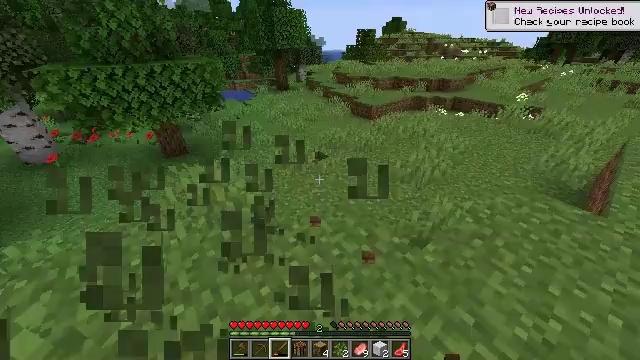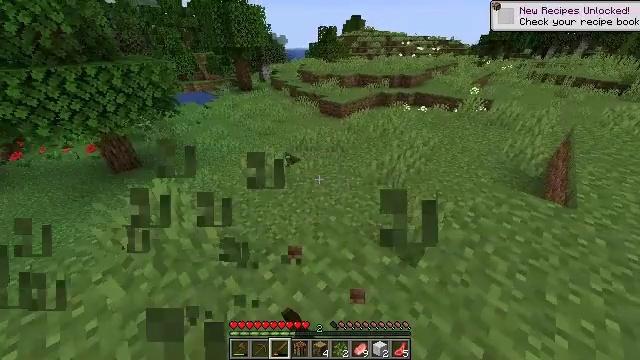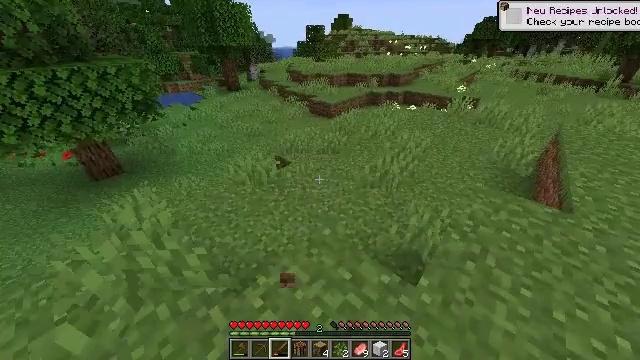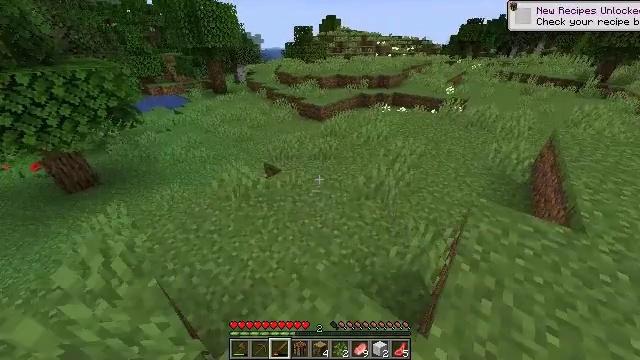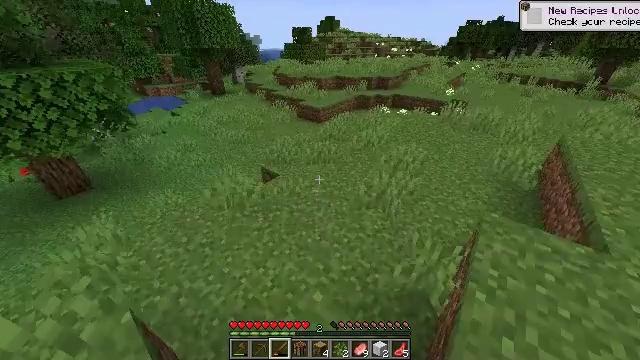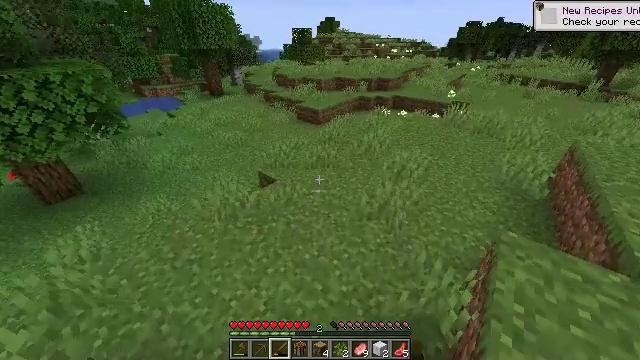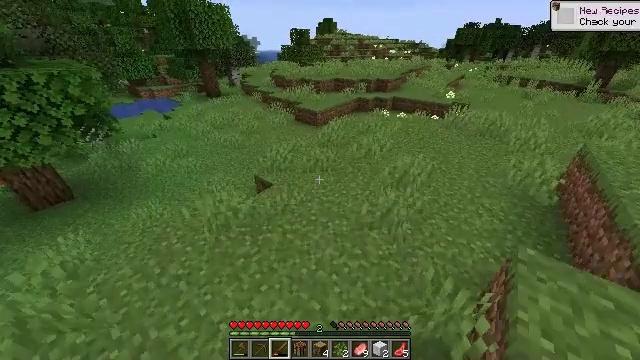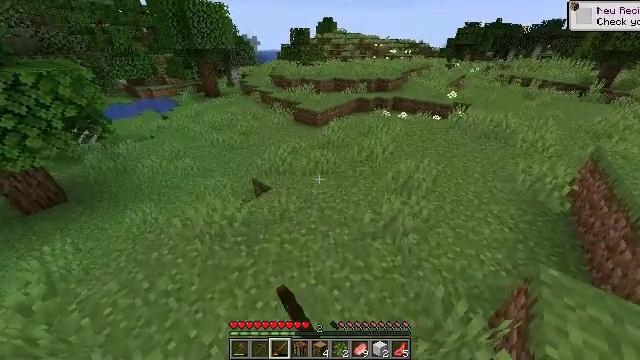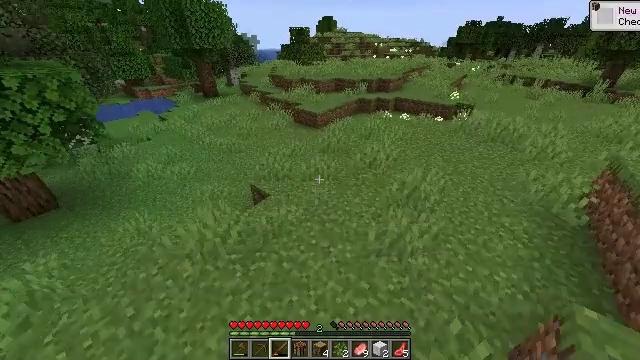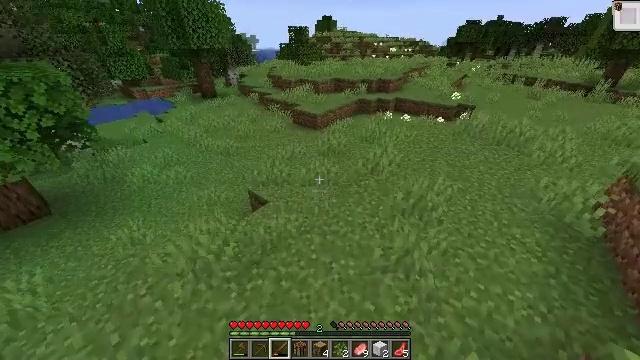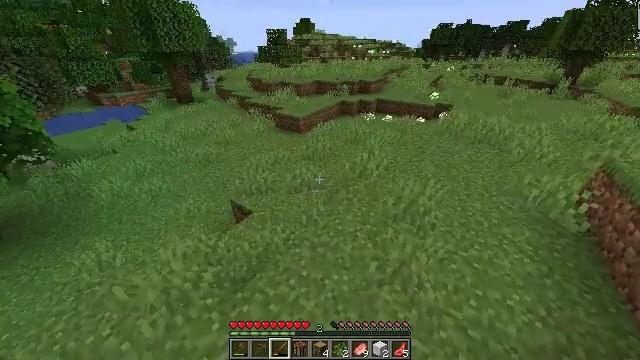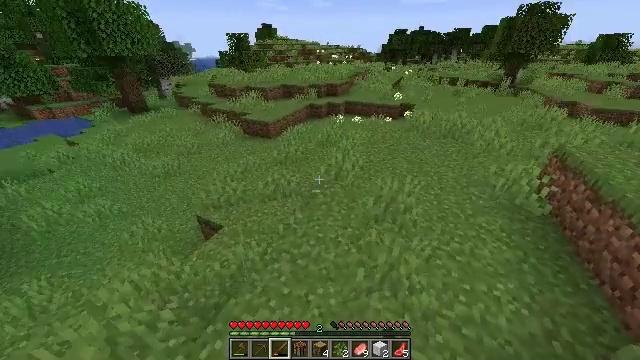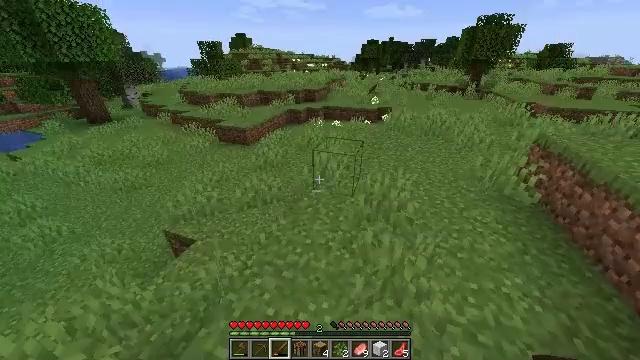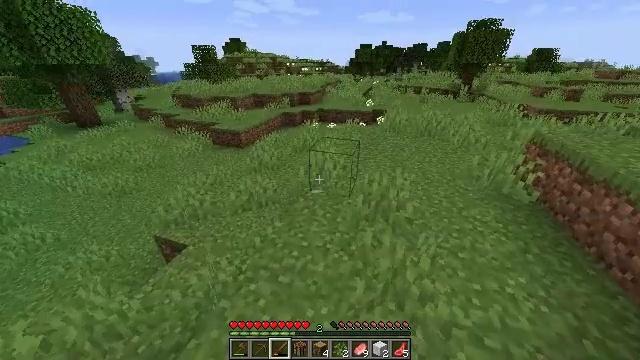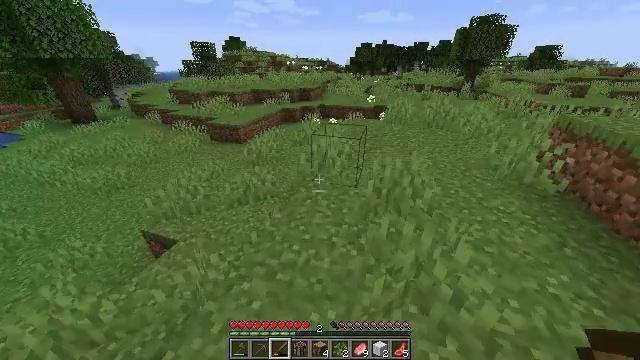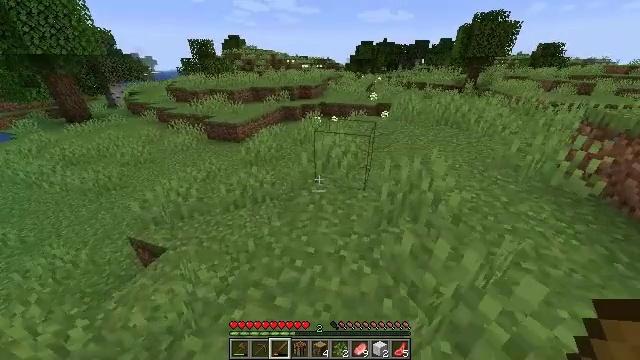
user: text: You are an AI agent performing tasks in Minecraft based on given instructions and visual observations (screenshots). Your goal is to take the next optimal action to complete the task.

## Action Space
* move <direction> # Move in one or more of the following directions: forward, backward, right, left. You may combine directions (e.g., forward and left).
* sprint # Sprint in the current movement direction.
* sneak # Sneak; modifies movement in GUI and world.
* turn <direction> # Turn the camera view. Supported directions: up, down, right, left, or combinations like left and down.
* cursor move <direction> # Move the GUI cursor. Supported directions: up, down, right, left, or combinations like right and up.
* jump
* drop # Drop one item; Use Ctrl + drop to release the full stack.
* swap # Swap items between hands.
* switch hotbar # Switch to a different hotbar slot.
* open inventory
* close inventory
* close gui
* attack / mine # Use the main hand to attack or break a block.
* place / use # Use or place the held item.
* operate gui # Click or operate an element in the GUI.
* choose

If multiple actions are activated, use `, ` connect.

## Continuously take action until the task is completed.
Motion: motion action
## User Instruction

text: Collect some oak leaves.
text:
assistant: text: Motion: move forward, turn right, attack / mine
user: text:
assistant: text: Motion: move forward, turn right, attack / mine
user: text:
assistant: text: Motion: move forward, turn right
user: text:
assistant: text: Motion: move forward
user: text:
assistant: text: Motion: move forward
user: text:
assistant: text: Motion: move forward, attack / mine
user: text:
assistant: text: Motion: move forward, attack / mine
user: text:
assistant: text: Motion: move forward, attack / mine
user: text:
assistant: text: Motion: move forward
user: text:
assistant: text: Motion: move forward, turn right
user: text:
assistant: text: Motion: move forward, turn right
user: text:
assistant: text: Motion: move forward, turn right and up
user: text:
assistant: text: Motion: move forward, turn right
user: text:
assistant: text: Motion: move forward
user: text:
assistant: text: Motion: move forward
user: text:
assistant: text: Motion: move forward
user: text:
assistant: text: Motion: move forward
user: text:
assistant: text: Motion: move forward, turn left
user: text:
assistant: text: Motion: move forward, turn left
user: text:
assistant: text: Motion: move forward
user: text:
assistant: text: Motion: move forward
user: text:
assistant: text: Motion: move forward
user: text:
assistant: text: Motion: move forward, turn left
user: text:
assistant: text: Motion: move forward
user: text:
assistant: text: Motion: move forward
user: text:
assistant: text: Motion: move forward
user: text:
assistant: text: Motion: move forward
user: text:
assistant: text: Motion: move forward
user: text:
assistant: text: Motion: move forward
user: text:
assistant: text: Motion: move forward